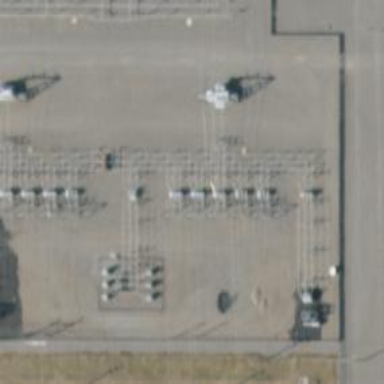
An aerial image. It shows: Switch used for power control.